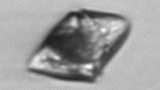
Label: Gyrodinium